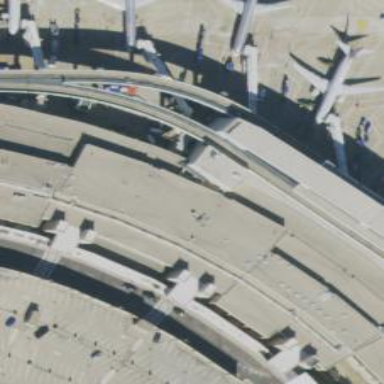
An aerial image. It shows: Airport gate.